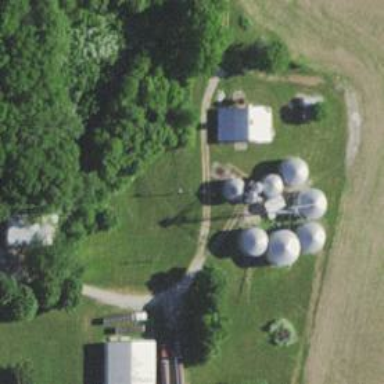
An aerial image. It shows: Silo.